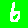
Digit: 6